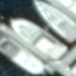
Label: civil